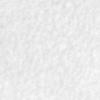
Label: no_change